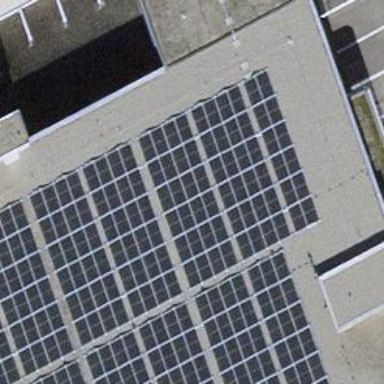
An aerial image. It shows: Solar photovoltaic panel generator.